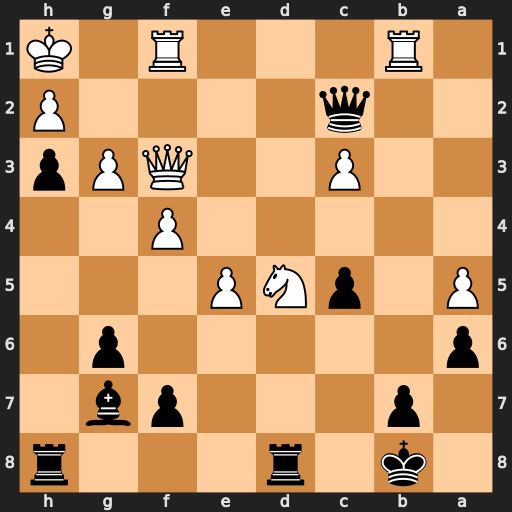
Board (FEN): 1k1r3r/1p3pb1/p5p1/P1pNP3/5P2/2P2QPp/2q4P/1R3R1K
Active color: b
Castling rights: -
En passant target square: -
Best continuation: Qg2+ Qxg2 hxg2+ Kxg2 Rxd5